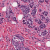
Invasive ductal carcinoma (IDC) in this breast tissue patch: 1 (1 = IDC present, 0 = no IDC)